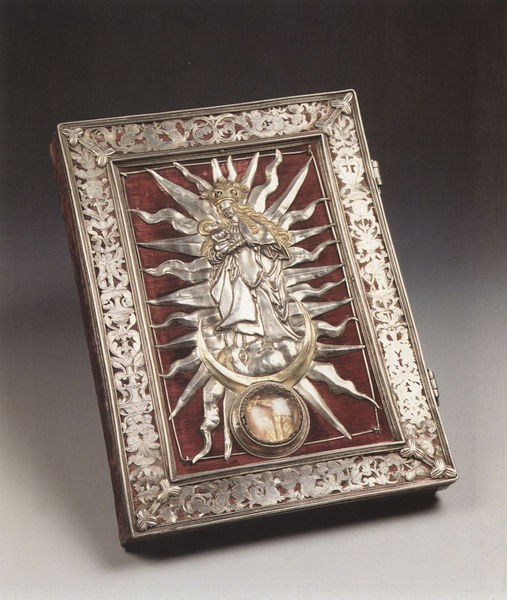
Titel: Beschlag für ein Epistelbuch
Künstler: Meister “Hansen zu der Neumburg”
Institution: Erfurt, Dom St. Marien
Schlagwörter: blätter, himmel, braun, frau, haar, kleid, kleider, profil, symbol, rot, wolke, muster, ornament, alt, bibel, rahmen, samt, silber, bild, sonne, figur, gewand, gold, kind, krone, rund, beine, ornamente, metall, edel, mond, buch, kreuz, strahlen, mondsichel, sichel, kiste, einband, zacken, heiligenschein, jesus, scharnier, mittelalter, edelstein, stachel, beschlag, maria, madonna, gloriole, kästchen, schließe, wertvoll, doppelrahmen, box, himmelskönigin, retable, strahlenmadonna, ekind, andachtsbuch, bibel gotik, strahlan